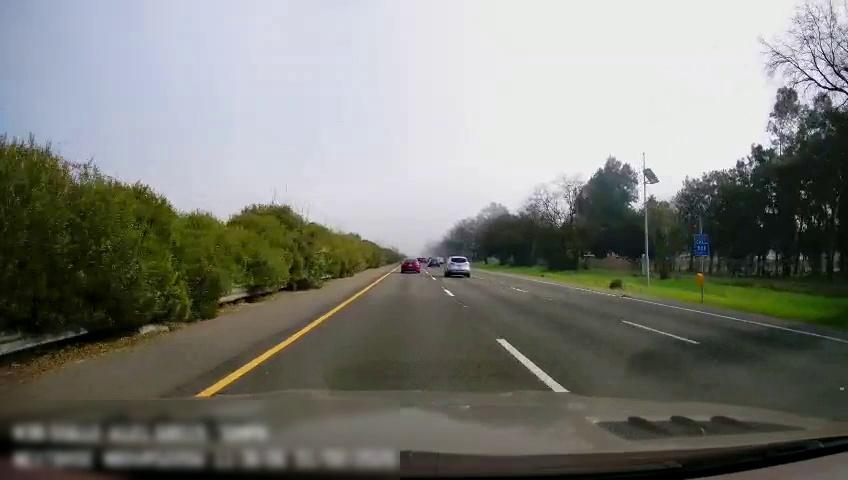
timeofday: Day
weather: Sunny
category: Drivable Space
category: Vehicles | Car
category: Vehicles | SUV
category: Vehicles | Car
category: Lanes | Current Lane
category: Lanes | Current Lane
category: Lanes | Alternate Lane
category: Lanes | Alternate Lane
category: Traffic | Signs